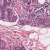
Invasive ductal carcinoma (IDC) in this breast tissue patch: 1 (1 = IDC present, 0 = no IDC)